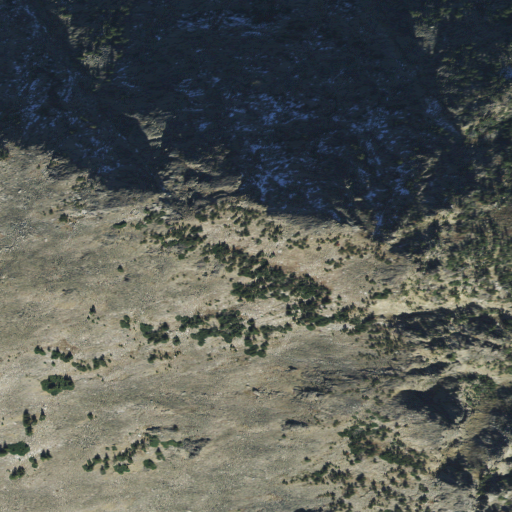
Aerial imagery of mountain in Montana named Dexter Point containing shrub, evergreen forest, and grassland